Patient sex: M
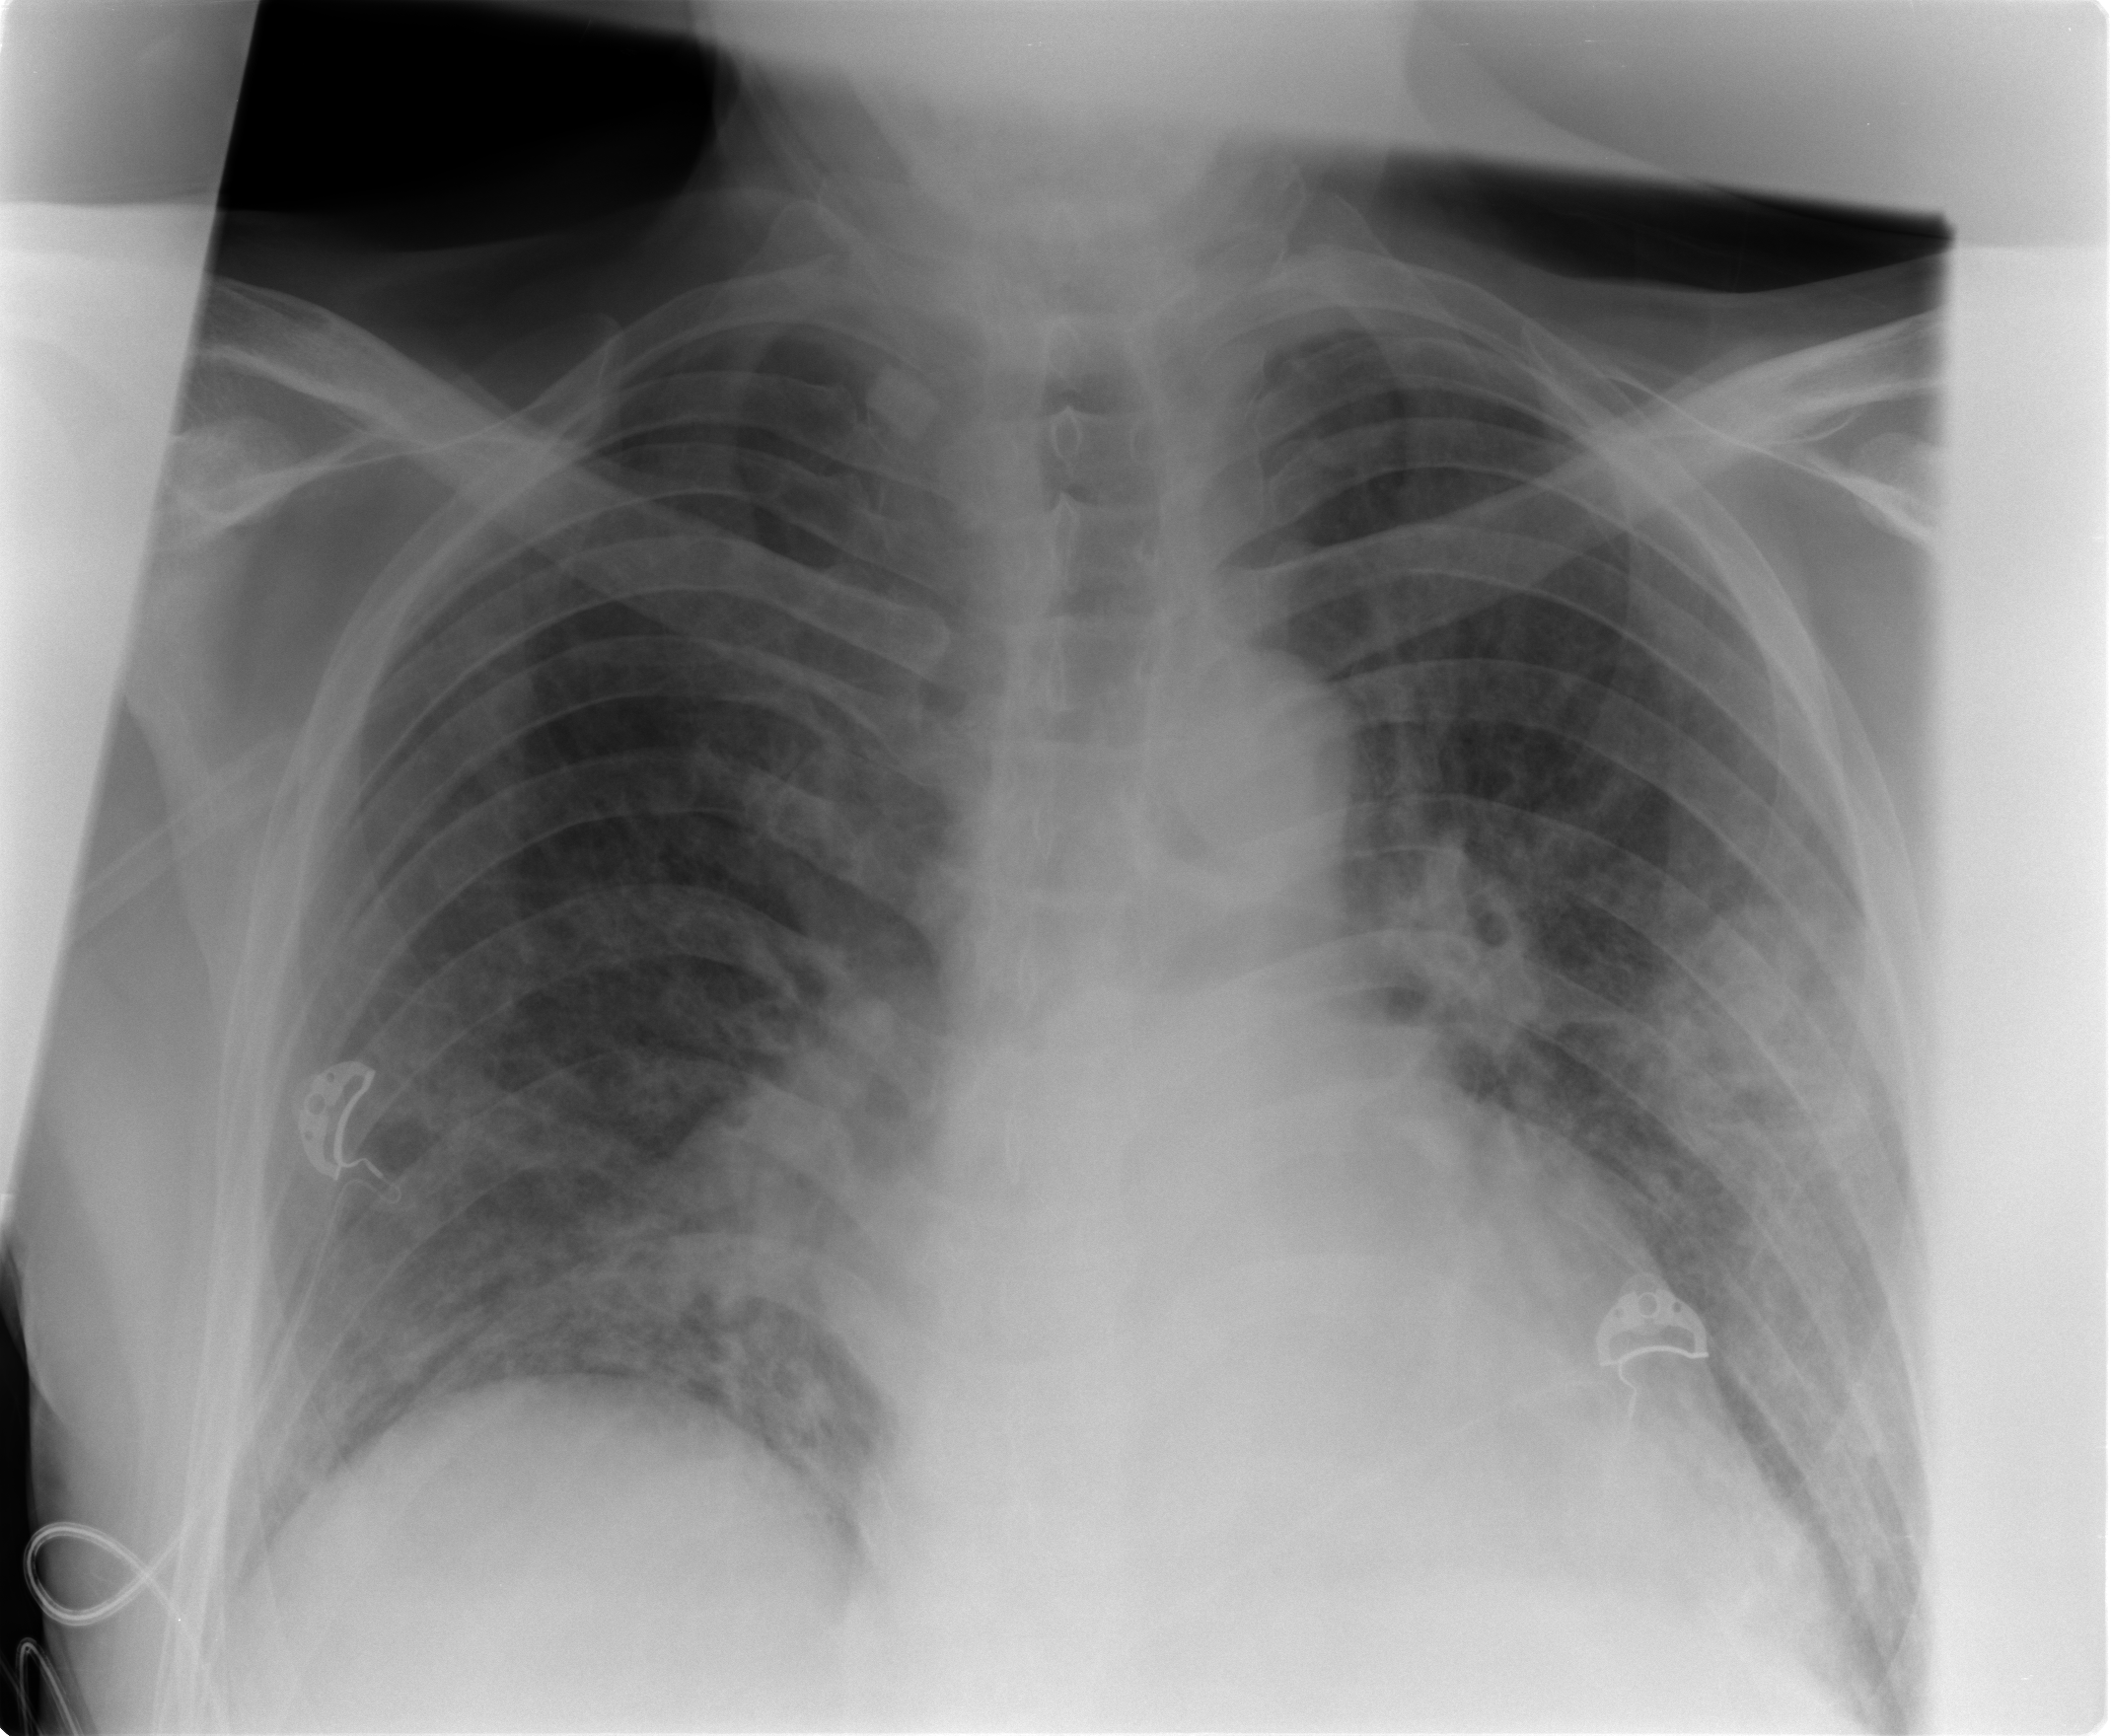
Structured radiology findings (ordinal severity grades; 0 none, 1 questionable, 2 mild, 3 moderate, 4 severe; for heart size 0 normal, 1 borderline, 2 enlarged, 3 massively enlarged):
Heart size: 1
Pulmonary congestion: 2
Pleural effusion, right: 0
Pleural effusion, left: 1
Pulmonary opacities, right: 2
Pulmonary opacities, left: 3
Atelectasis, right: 2
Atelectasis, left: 3